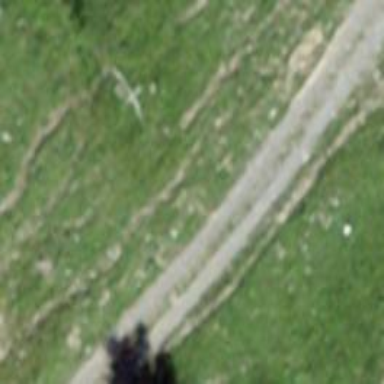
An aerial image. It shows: Track road.